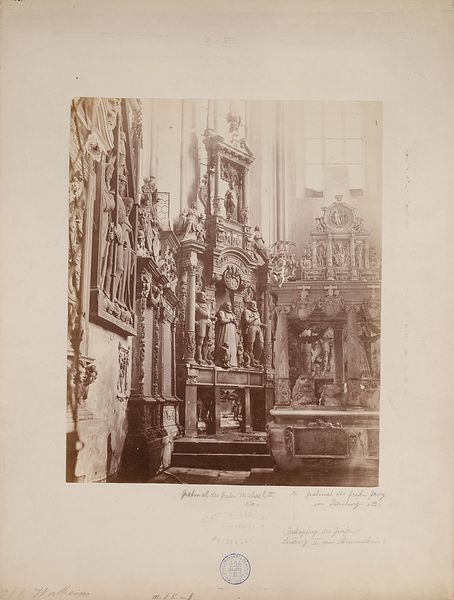
Titel: Stiftskirche Wertheim am Main mit den Grabmälern der Wertheimer Grafen
Künstler: Georg Maria Eckert
Standort: Hamburg
Institution: Museum für Kunst und Gewerbe Hamburg
Schlagwörter: architektur, innenraum, kirche, skulptur, plastik, foto, fotografie, photographie, photo, kircheninneres, sarkophag, architekturfotografie, grabkapelle, albumin, bildhauerkunst, lichtbild, grabdenkmal, grabplastik, architekturphotographie, bildwerke, angewandte und bildende kunst, hessische systematik, schwarzweißpositivverfahren, silbersalzverfahren, schwarzweißfotografie, albuminpapier, löwensteinsche